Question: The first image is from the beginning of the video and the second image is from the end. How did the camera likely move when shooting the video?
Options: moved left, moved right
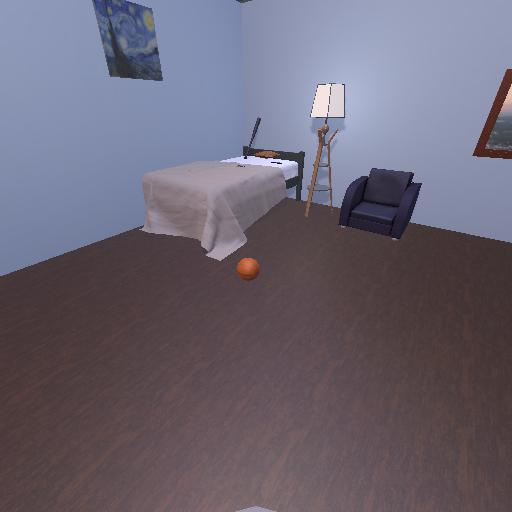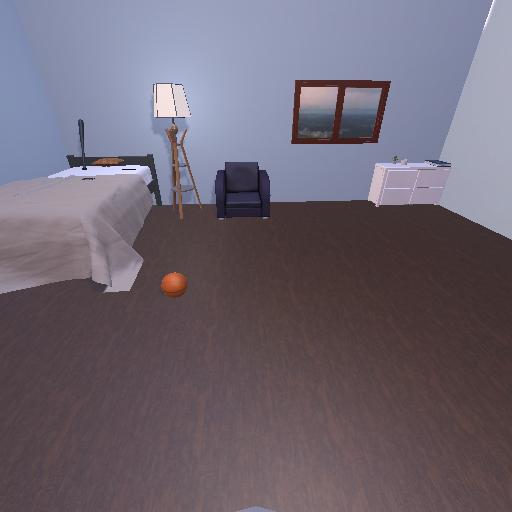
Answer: moved left